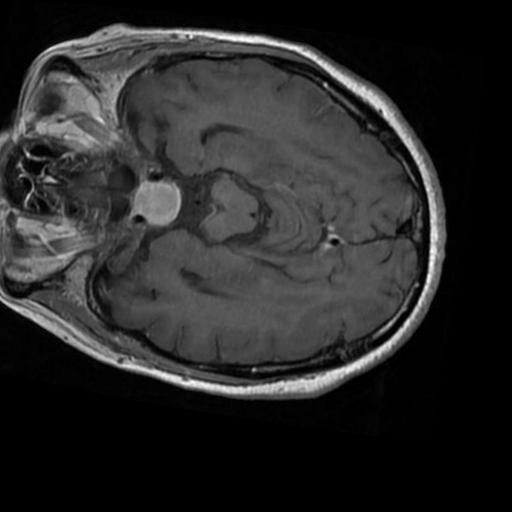
Label: brain_tumor